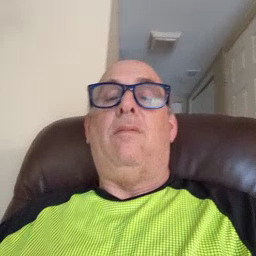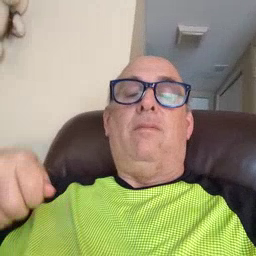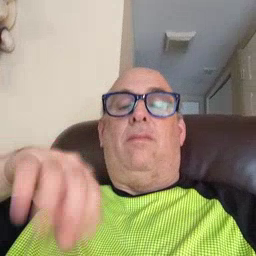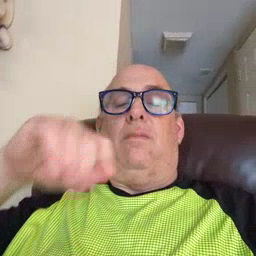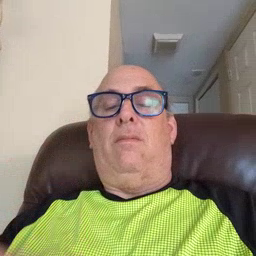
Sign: vacuum